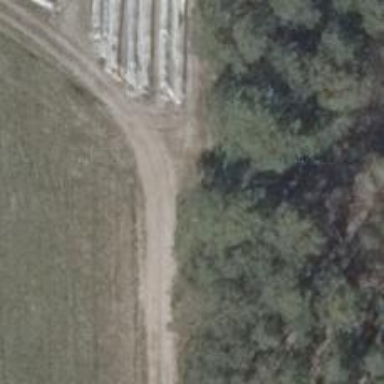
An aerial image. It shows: Hunting stand.